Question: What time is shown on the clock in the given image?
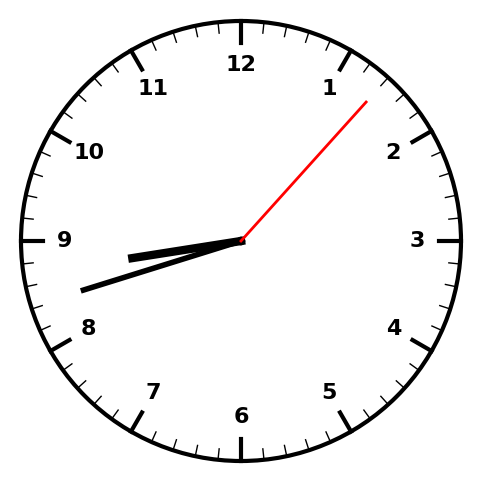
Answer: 08:42:07